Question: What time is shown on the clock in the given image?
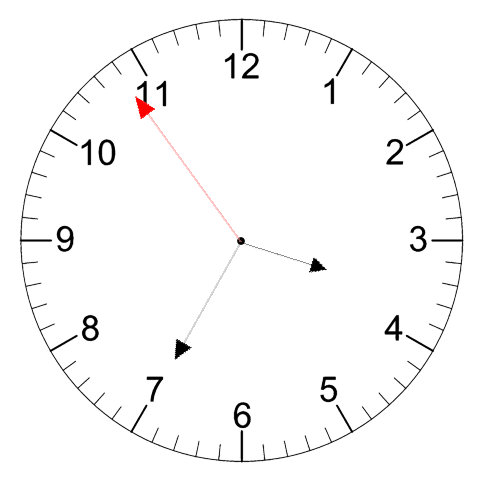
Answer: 03:34:54